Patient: sex F, age 70
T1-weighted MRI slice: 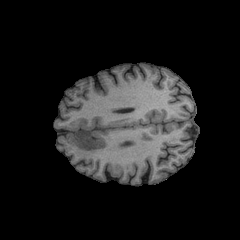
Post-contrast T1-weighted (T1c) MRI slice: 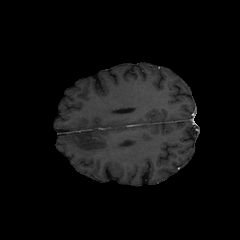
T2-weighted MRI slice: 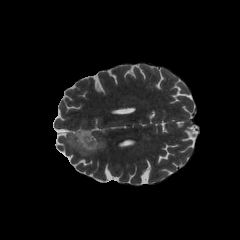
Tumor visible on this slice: yes
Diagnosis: Oligodendroglioma, IDH-mutant, 1p/19q-codeleted
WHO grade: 2